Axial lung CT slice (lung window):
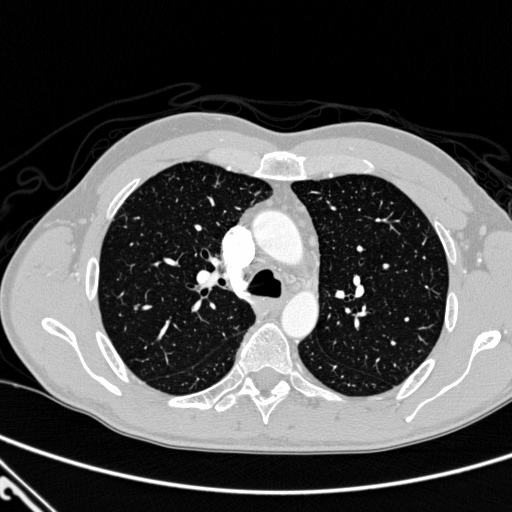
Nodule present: no